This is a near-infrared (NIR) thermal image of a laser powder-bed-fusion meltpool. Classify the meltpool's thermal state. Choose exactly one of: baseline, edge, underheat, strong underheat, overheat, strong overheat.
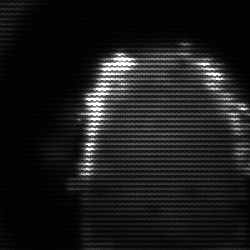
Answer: baseline